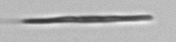
Label: fiber